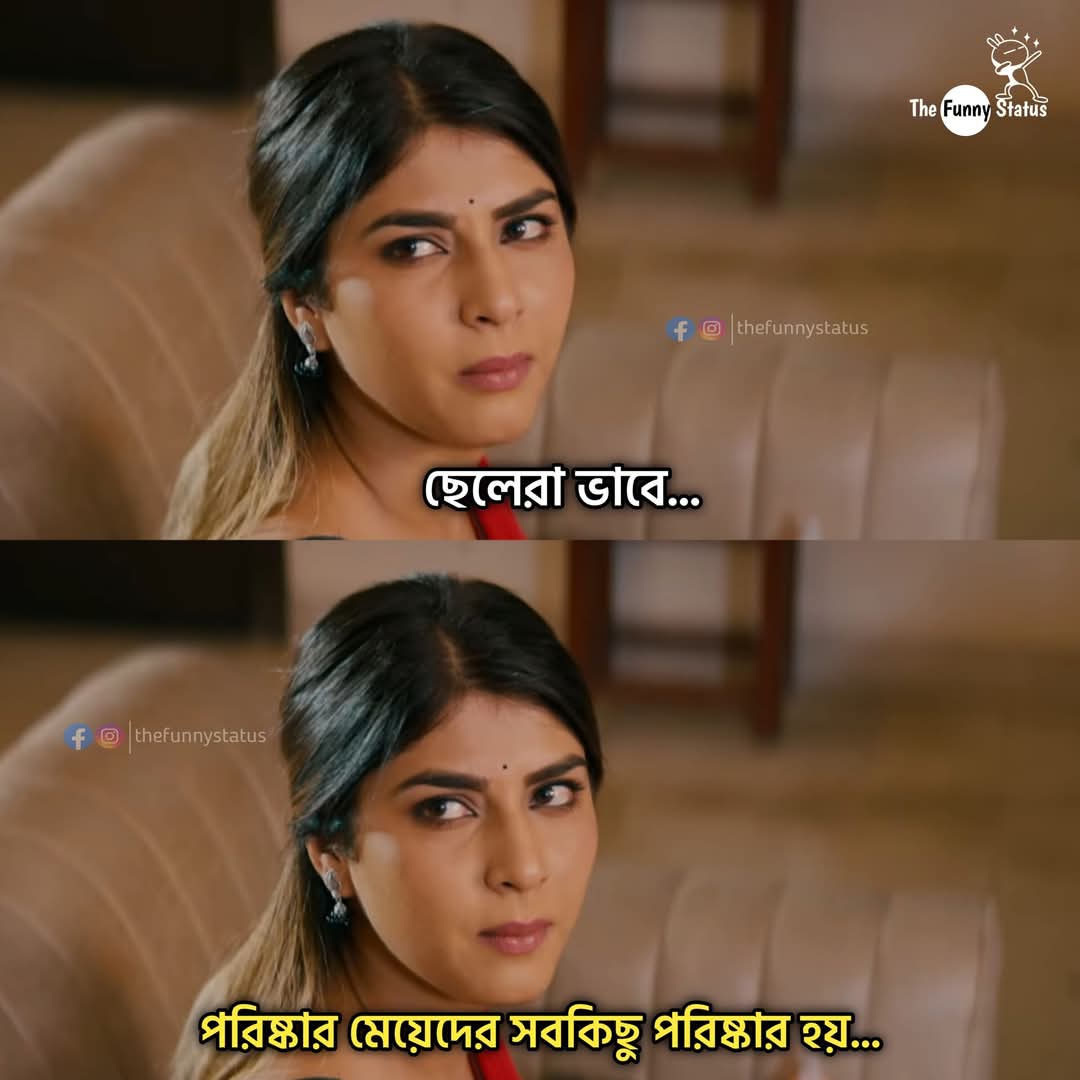
Text: ছেলেরা ভাবে...
পরিষ্কার মেয়েদের সবকিছু পরিষ্কার হয়...
Label: Non Hate